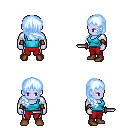
a pixel art fantasy rpg character, male body template, dark elf, purple skin, teal pirate shirt, red pants, white cyan right-swept hairstyle, leather bracers, brown shoes, dagger, four views (front, back, left, right), 2x2 character sprite sheet, small pixel art, hard edges, no anti-aliasing